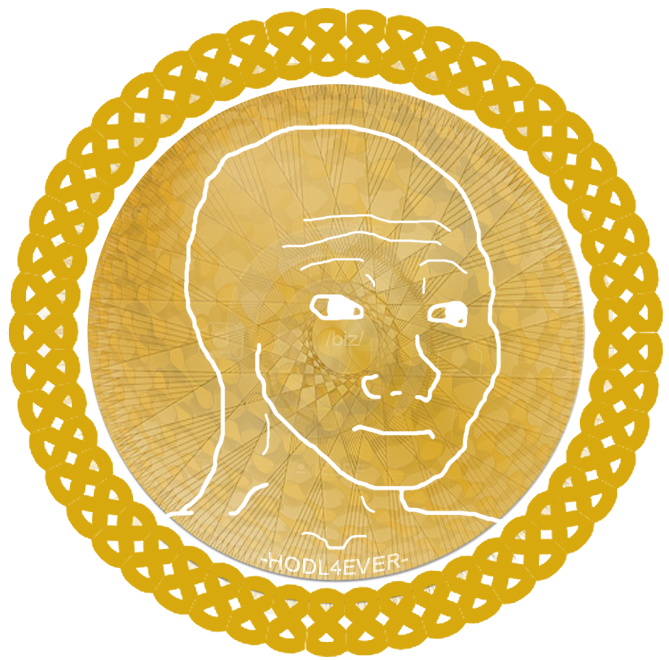
Label: 5_Objakt